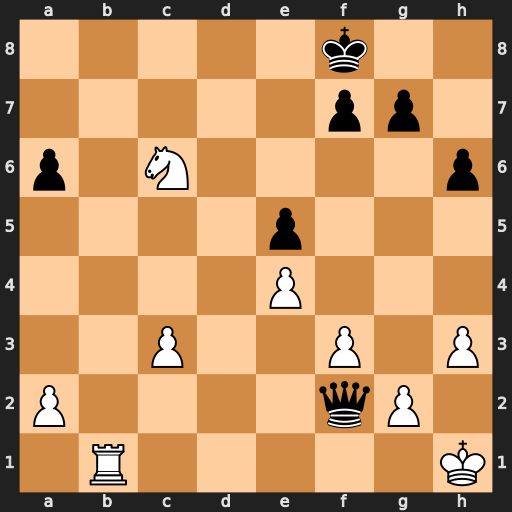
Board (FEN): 5k2/5pp1/p1N4p/4p3/4P3/2P2P1P/P4qP1/1R5K
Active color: w
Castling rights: -
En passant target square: -
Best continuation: Rb8#